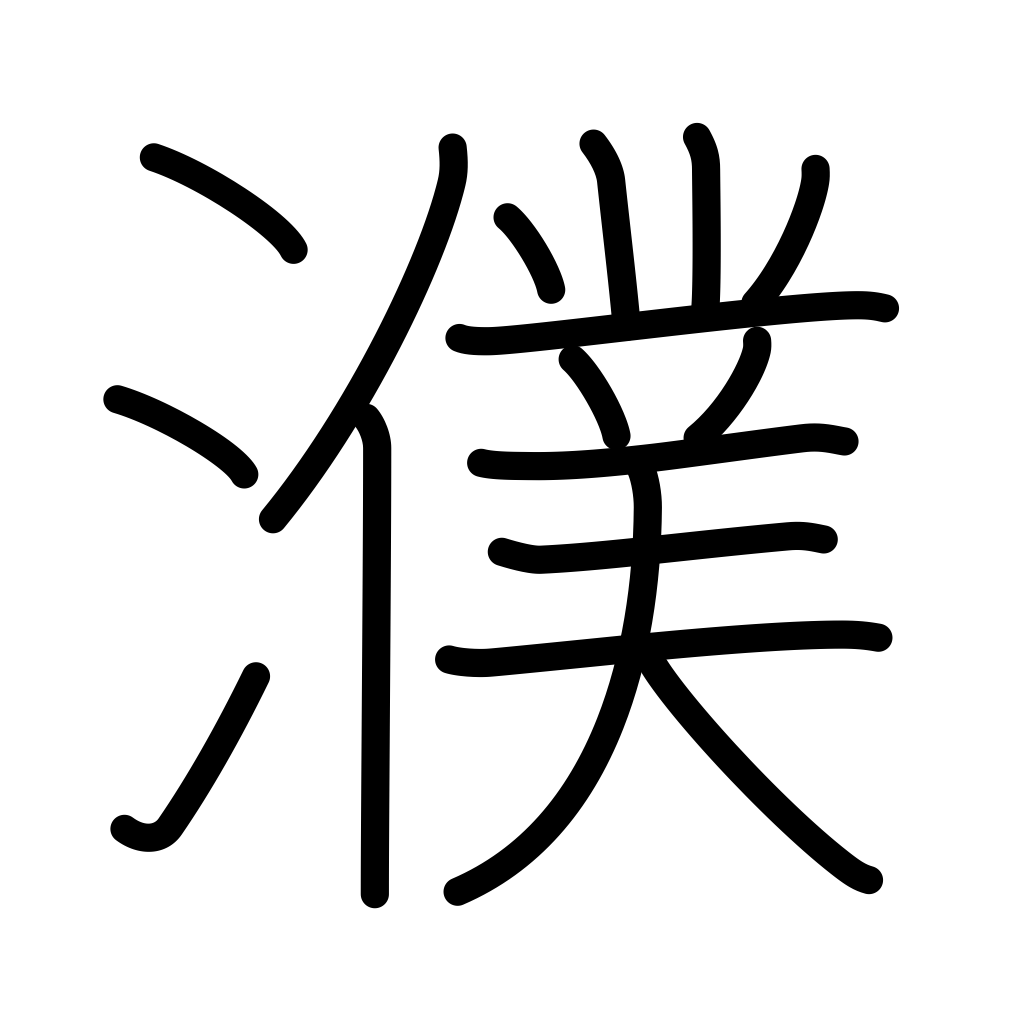
Meaning: name of Chinese river